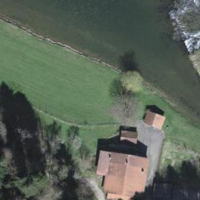
EUNIS habitat code: 25
Species observed at this site:
Silene dioica